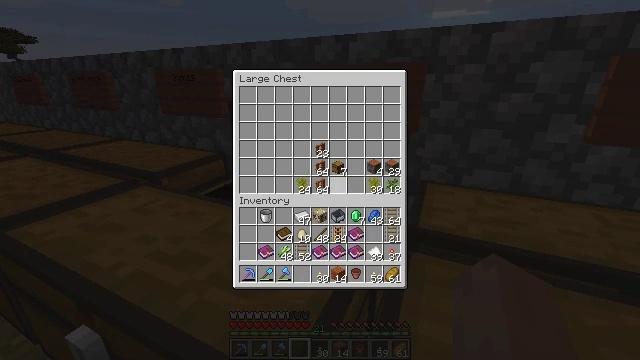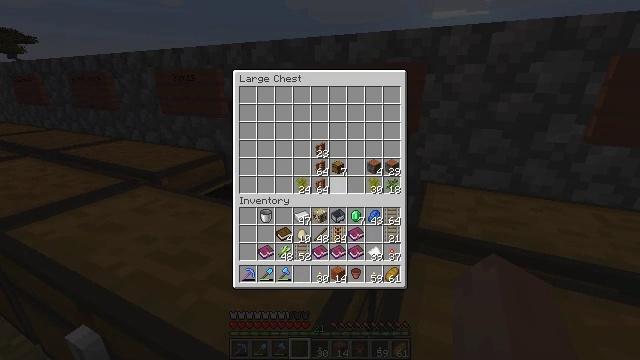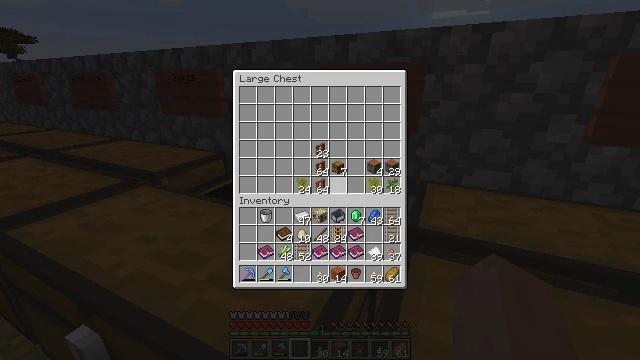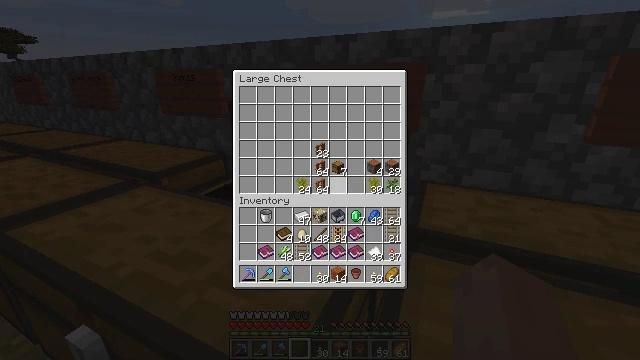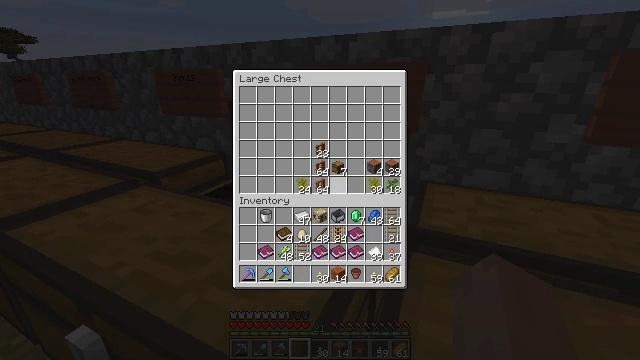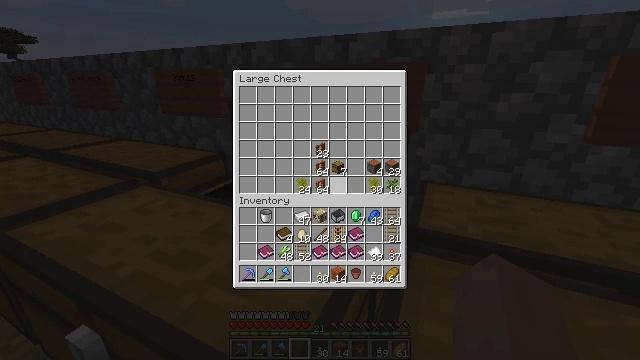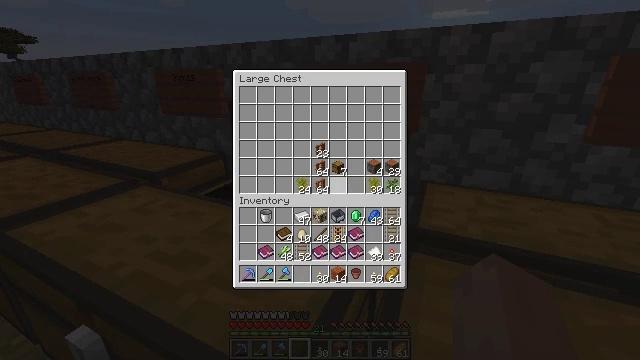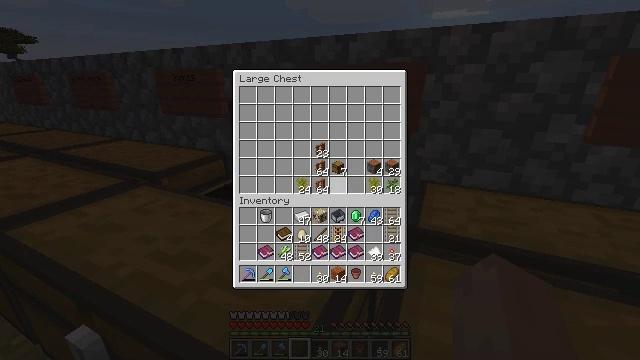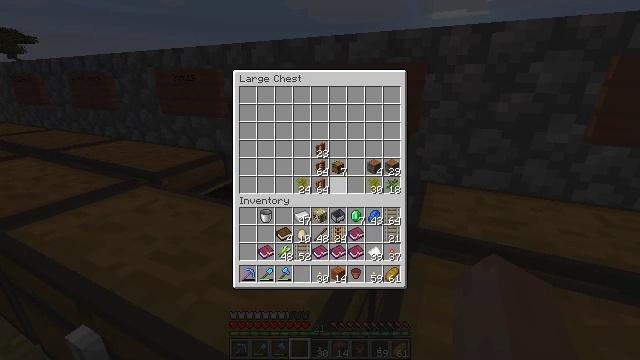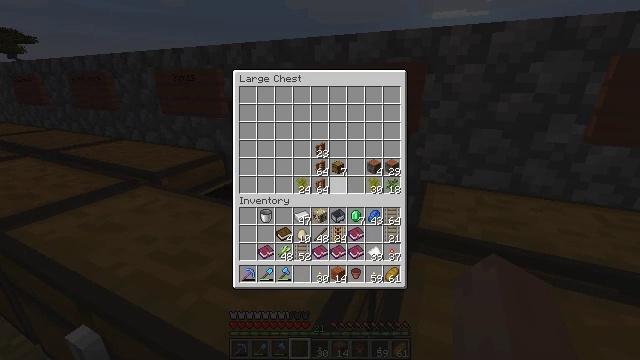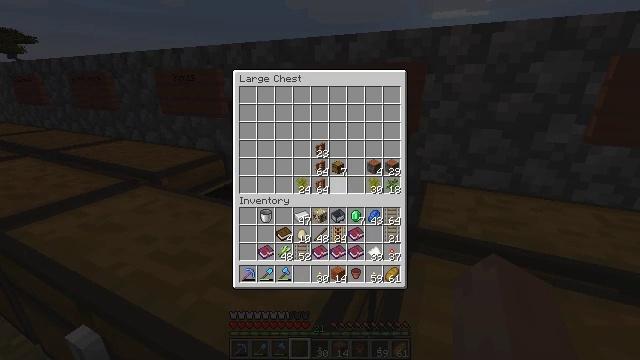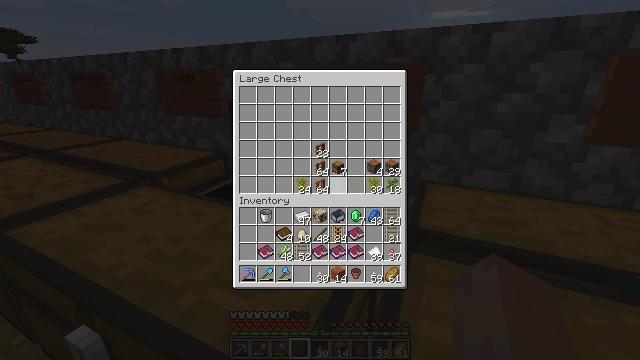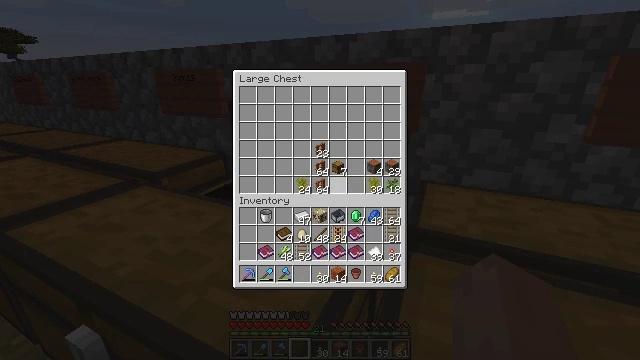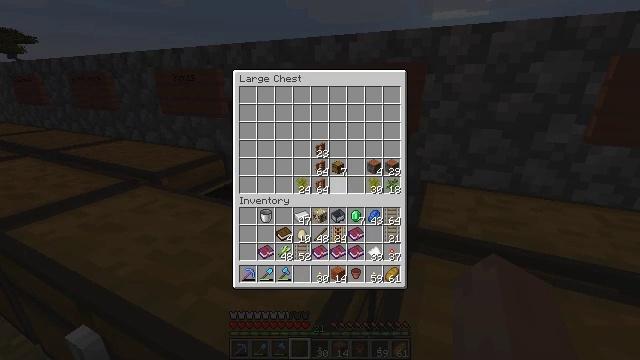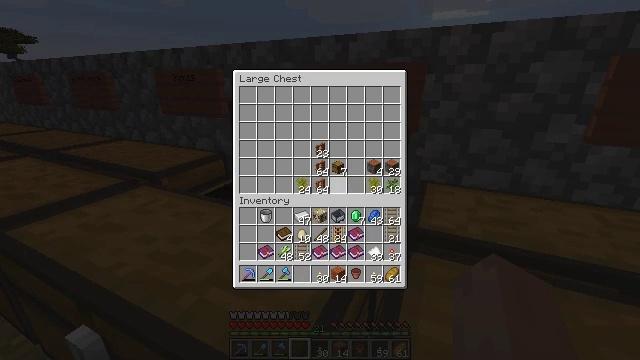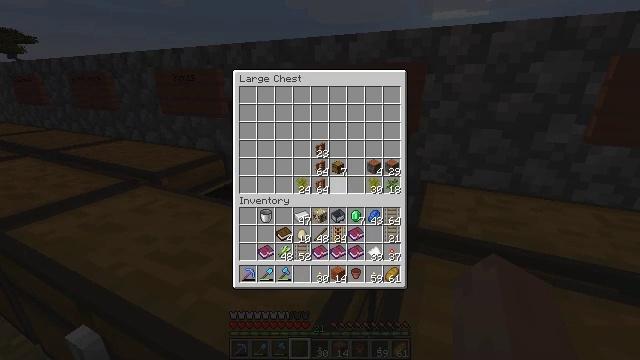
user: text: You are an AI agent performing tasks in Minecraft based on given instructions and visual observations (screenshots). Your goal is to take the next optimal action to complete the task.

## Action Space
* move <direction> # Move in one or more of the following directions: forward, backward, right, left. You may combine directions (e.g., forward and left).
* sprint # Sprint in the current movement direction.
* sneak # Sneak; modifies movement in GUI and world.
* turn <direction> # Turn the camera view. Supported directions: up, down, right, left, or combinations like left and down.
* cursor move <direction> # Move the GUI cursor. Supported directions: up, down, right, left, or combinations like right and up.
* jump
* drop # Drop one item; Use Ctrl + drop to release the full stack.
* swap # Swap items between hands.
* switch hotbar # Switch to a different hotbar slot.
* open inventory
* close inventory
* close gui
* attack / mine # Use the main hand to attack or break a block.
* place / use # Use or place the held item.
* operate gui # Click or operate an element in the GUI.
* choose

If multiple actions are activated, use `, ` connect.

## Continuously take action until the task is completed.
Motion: motion action
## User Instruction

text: Craft an acacia sign with acacia planks.
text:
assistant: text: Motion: no_op
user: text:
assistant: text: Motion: no_op
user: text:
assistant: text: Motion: no_op
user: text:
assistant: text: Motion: no_op
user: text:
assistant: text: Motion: no_op
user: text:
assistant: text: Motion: no_op
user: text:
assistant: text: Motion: no_op
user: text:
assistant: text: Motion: no_op
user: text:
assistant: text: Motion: no_op
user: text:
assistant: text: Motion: no_op
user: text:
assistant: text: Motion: no_op
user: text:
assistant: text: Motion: no_op
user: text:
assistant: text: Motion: no_op
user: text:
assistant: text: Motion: no_op
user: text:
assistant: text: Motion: no_op
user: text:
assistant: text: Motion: no_op
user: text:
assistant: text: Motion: no_op
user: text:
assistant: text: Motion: no_op
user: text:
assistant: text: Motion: no_op
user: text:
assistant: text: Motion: no_op
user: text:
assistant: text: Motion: no_op
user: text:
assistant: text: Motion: no_op
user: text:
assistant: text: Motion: no_op
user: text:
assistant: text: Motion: no_op
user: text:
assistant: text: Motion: no_op
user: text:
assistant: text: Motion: no_op
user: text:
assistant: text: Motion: no_op
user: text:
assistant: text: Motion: no_op
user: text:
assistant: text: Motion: no_op
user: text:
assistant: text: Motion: no_op